Field crop: maize
Growth stage: 2
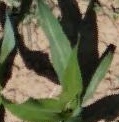
Species: maize